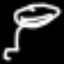
Label: frog